Field crop: maize
Growth stage: 2
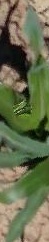
Species: maize